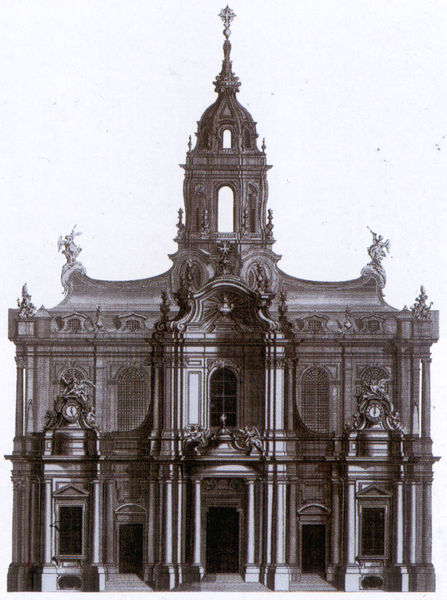
Titel: Saint-Sulpice (Fassadenentwurf)
Künstler: Juste Aurèle Meissonier
Standort: Paris
Institution: Saint-Sulpice
Schlagwörter: weiß, braun, fenster, geschwungen, grau, laterne, pfeiler, schwarz, skizze, säule, säulen, tür, zeichnung, dach, gebäude, haus, schloss, beige, architektur, barock, sockel, spitze, fünf, kirche, sonne, figur, front, renaissance, rokoko, turm, vorbau, engel, balkon, modell, ansicht, fassade, italien, türen, giebel, pilaster, sepia, figuren, rundbogen, joche, kuppel, treppe, treppen, vorsprung, symmetrie, verzierung, uhr, stufe, stufen, transparent, tor, foto, fotografie, bögen, eingang, glockenturm, kreuz, palast, stern, stockwerk, dom, gauben, druck, radierung, stich, garphik, kugel, entwurf, rathaus, kathedrale, rom, fries, portal, tore, sims, doppelsäulen, gesims, skulpturen, risalit, portikus, schwingen, gaube, plan, eingan, wien, konkav, zierde, postament, dresden, posaune, gothik, kupferstich, vordach, bau, verzierungen, mittelteil, sakralbau, basilika, gebälk, bauwerk, durchfensterung, aufbau, aufriss, hauptfassade, kreut, spätbarock, sockelzone, spitzgiebel, postamente, zweistöckig, westfassade, querschiff, barrock, verdachung, schilde, tambour, sakralarchitektur, rocaille, fester, trompete, rundgiebel, uhren, fensterung, tambur, barrok, strahlenkranz, sprenggiebel, kirchenfassade, pagodendach, kurviert, stahlstich, guarini, piemont, spitez, säueln, verdachungen, hochbarock, archetraph, zurückschwingen, fensterverdachungen, aktoteroi, kirche architektur, vorschwingen, sprenggiebenl, riusalit, dpitze